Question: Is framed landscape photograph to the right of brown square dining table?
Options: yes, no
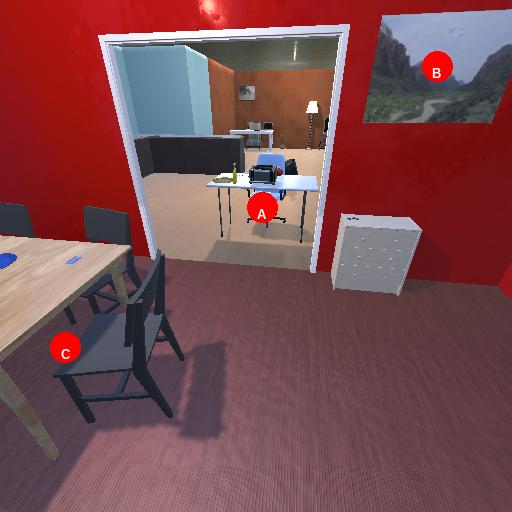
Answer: yes